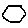
Label: hexagon